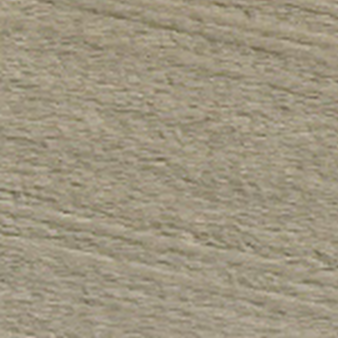
Label: other